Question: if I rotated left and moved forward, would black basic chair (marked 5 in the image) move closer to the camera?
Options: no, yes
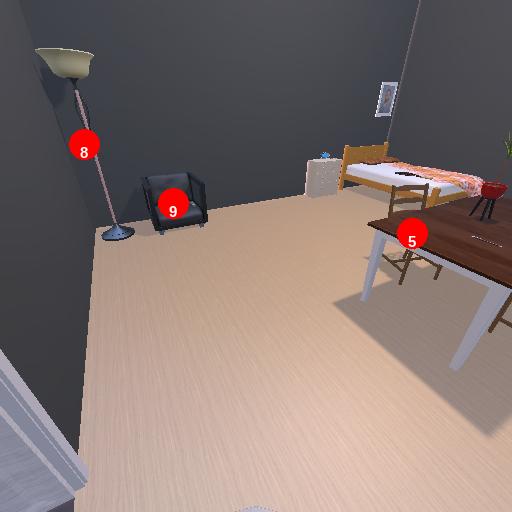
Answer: no